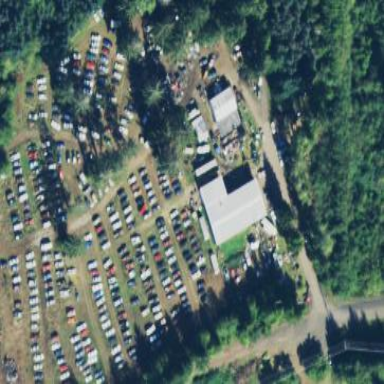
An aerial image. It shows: Scrap yard situated in industrial area.